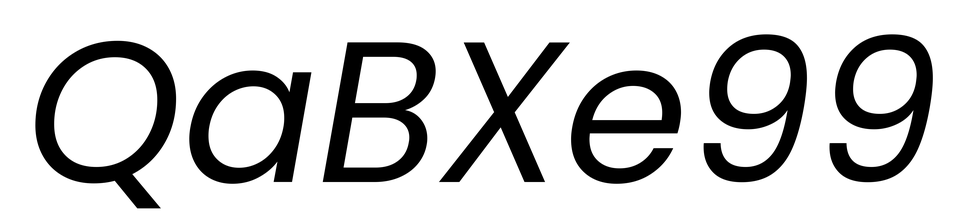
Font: Poppins-Italic